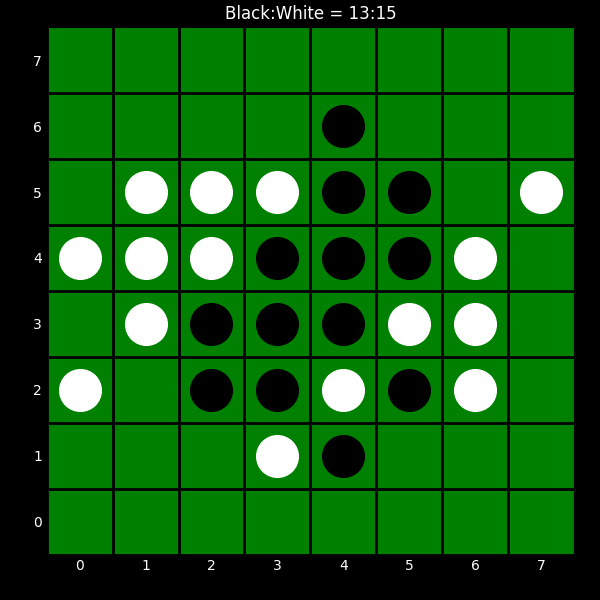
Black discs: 13
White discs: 15